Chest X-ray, AP view. Patient: 46 years old, sex M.
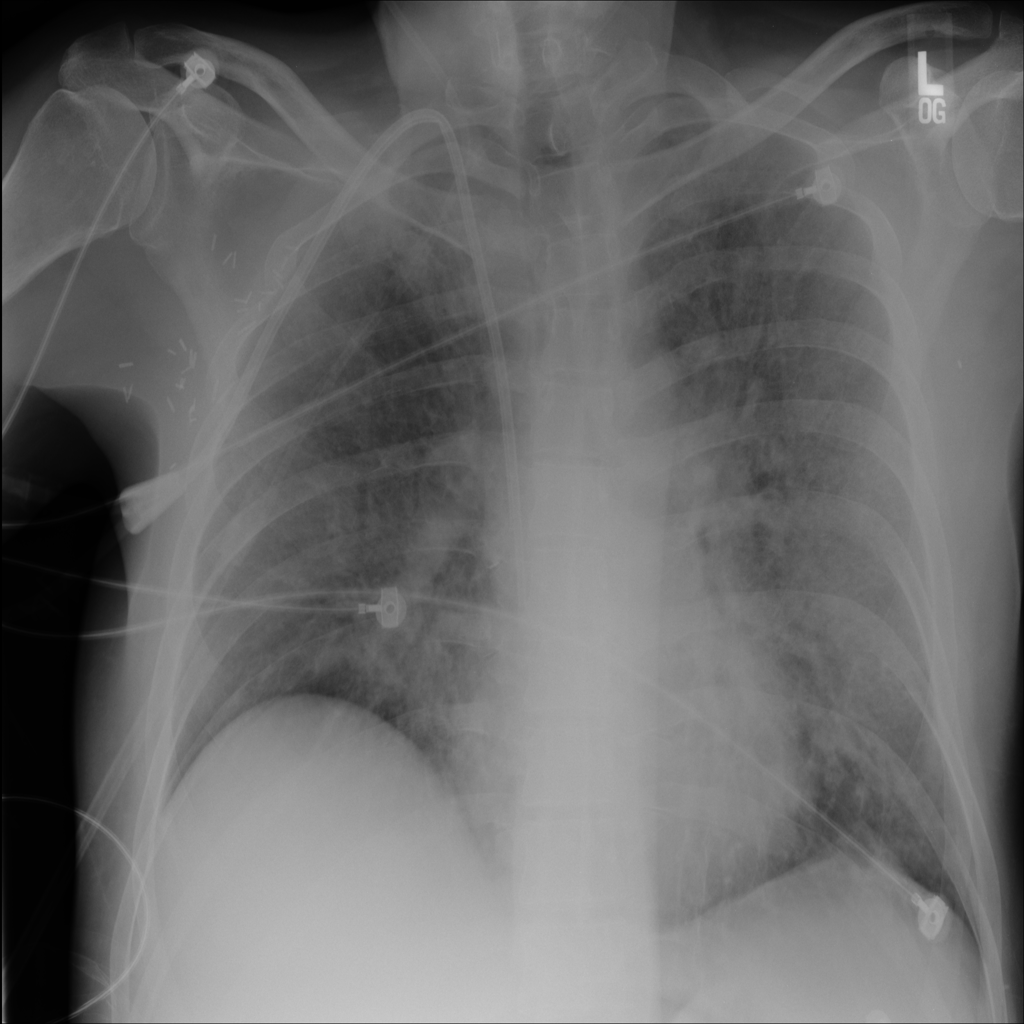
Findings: Infiltration